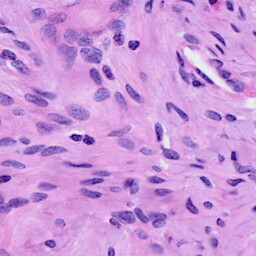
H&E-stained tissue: Cervix